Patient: sex M, age 36
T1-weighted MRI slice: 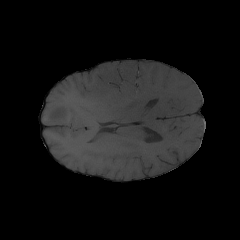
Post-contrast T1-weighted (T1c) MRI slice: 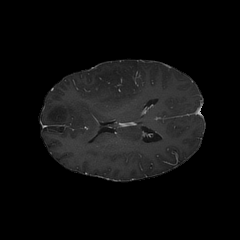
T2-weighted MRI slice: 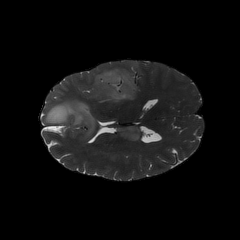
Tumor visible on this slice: yes
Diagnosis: Glioblastoma, IDH-wildtype
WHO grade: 4